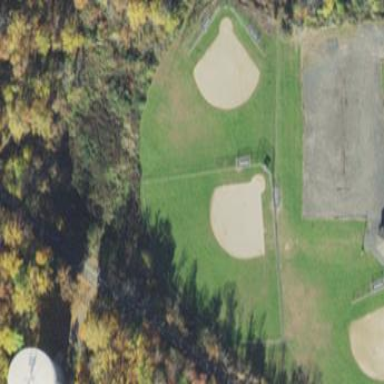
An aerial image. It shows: Baseball pitch for leisure land activities.